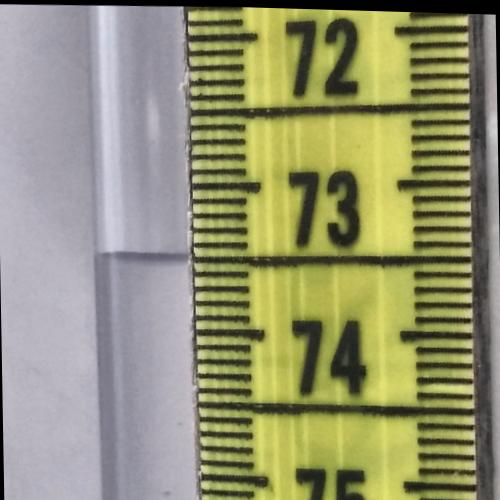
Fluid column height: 73.5 cm